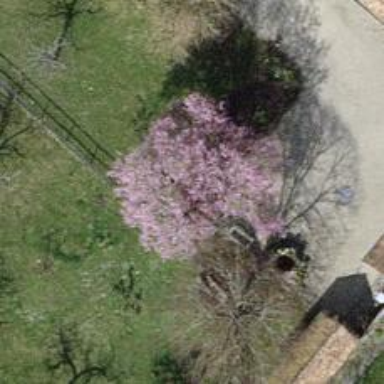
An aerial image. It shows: Deciduous tree with broadleaved leaves.